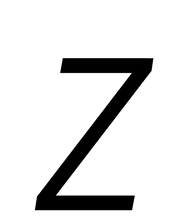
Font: Roboto-Italic_Condensed_Light_Italic